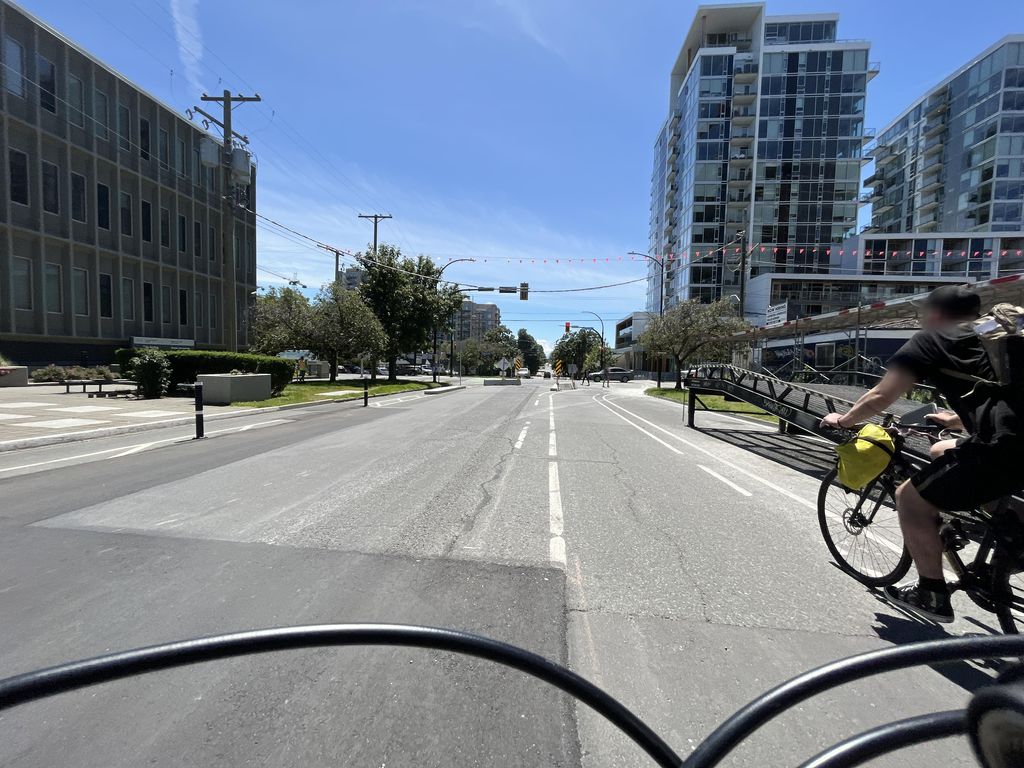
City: victoria